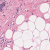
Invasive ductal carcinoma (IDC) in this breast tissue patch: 0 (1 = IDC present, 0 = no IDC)